Field crop: maize
Growth stage: 2
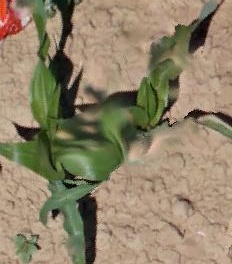
Species: maize